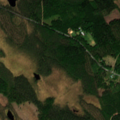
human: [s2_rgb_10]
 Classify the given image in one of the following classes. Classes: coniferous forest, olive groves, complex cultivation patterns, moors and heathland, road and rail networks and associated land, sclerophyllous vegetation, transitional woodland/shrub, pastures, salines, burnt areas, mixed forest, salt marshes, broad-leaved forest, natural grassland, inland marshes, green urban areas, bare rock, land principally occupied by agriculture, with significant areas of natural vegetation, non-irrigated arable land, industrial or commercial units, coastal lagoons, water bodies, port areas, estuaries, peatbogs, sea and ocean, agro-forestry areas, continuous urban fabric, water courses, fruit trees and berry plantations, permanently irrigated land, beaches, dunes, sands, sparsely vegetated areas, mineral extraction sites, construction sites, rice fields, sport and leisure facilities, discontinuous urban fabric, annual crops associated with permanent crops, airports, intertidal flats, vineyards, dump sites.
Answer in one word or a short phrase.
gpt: coniferous forest, mixed forest, peatbogs